Question: I have two mysql tables tblSharesRegistry, tblSharesAccount. I want to join both tables and show rows order by date. But it show data incorrectly. Any help please.
'''
1. tblSharesRegistry
ID EMPNumber NoOfShares Amount Deposit Date
1 1111 100 10000 1 2012-07-20
2 1234 50 5000 1 2012-08-12
3 1001 10 1000 1 2012-09-25
4 1001 10 1000 1 2012-10-25
5 1001 10 1000 1 2012-11-25
6 1001 -5 -500 0 2012-11-28
2. tblSharesAccount
ID EMPNumber Balance Interest Rate Date
1 1111 10000 1000 10 2012-11-29
2 1234 5000 500 10 2012-11-29
3 1001 2500 250 10 2012-11-29
'''
And the output should be for the EMPNumber: 1001
'''
Date Description #Shares Amount Interest Total
2012-09-25 Shares bought 10 1000 - 1000
2012-10-25 Shares bought 10 1000 - 2000
2012-11-25 Shares bought 10 1000 - 3000
2012-11-28 Shares sold -5 -500 - 2500
2012-01-29 Interest 25 2500 250 2750
'''
My current code for join the two tables
'''
SELECT tblSharesRegistry.Date, tblSharesRegistry.NoOfShares, tblSharesRegistry.Amount, tblSharesAccount.Interest, tblSharesAccount.Date FROM tblSharesAccount INNER JOIN tblSharesRegistry ON tblSharesAccount.EMPNumber = tblSharesRegistry.EMPNumber WHERE tblSharesRegistry.EMPNumber = '1001' ORDER BY Date DESC
'''

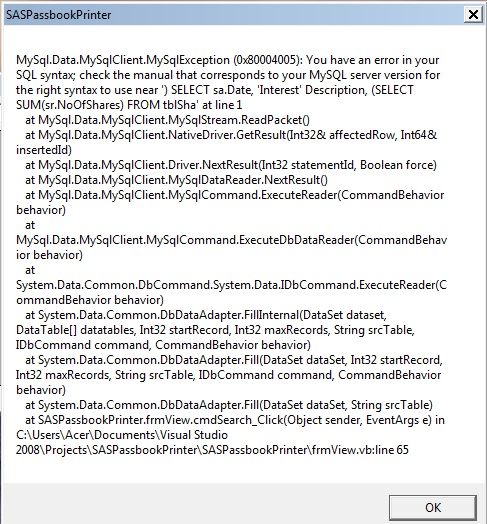
Answer: Try this:
'''
SELECT * FROM
(SELECT sr.Date, IF(sr.NoOfShares > 0, 'Shares bought', 'Shares sold') Description,
sr.NoOfShares, sr.Amount, '-' Interest, sr.Amount Total
FROM tblSharesRegistry sr WHERE sr.EMPNumber = '1001'
UNION
SELECT sa.Date, 'Interest' Description, (SELECT SUM(sr.NoOfShares) FROM tblSharesRegistry sr WHERE sa.EMPNumber = se.EMPNumber) NoOfShares,
sa.Balance, sa.Interest, (sa.Balance + sa.Interest) Total
FROM tblSharesAccount sa WHERE sa.EMPNumber = '1001' ) AS A
ORDER BY A.date
'''
Check this link for better idea on if else statement <URL>